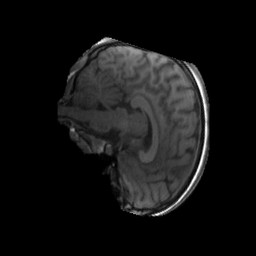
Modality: T1w
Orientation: sagittal
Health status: ill
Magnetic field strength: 3 T